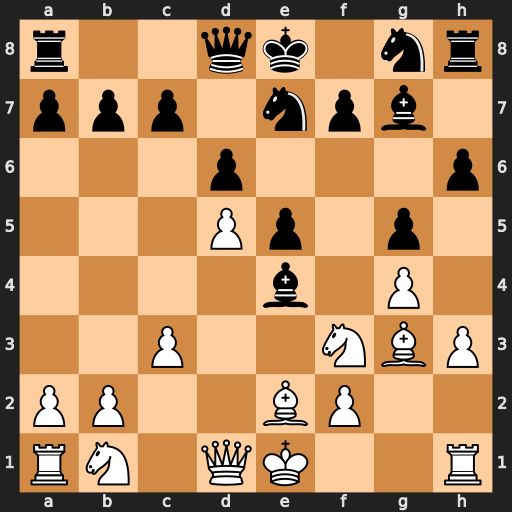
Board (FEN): r2qk1nr/ppp1npb1/3p3p/3Pp1p1/4b1P1/2P2NBP/PP2BP2/RN1QK2R
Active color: w
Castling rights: KQkq
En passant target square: -
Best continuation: Qa4+ Qd7 Qxe4